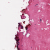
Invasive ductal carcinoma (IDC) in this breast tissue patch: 0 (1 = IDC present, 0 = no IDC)